Question: I'm new in docker using. I'm using window Home 10, version 1909, OS build 18363.720 now.
I had an issue when installing Docker.
Docker Desktop requires Windows 10 Pro or Enterprise version 15063 to run.
I have tried to update window and install again but it does still not work!

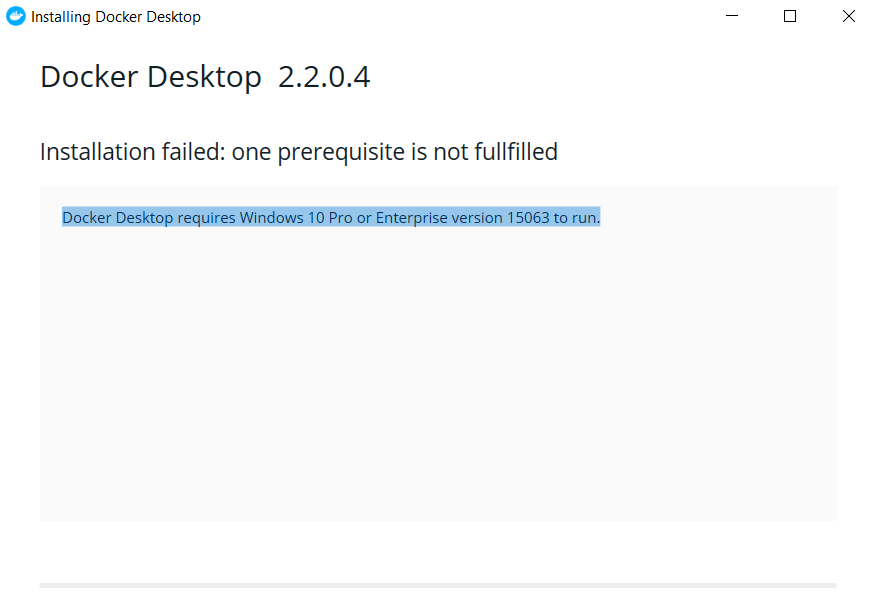
Answer: Are you using Windows 10 Pro or Enterprise? It specifically asks you for Windows 10 or . If you are using Windows 10 Home, the build version doesn't matter, you cannot use Docker Desktop.
But there is a way to run Docker on Windows 10 Home using Virtual Box instead of Hyper V: <URL>
You can try to update your copy of Windows through 'Settings > Update & Security > Windows Update'.
If this still doesn't update to build version 2004, or if you can't update via the built-in updater, the update can be downloaded from <URL>.
By clicking on the button marked with a red line you will start downloading an executable file (.exe) that can be executed to install the update manually: